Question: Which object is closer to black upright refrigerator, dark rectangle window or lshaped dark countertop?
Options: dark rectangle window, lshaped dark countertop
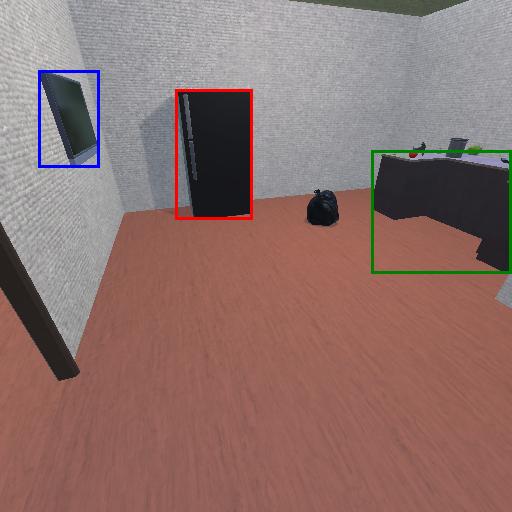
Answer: dark rectangle window